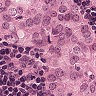
Metastatic tissue present: yes